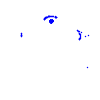
Particle: pion